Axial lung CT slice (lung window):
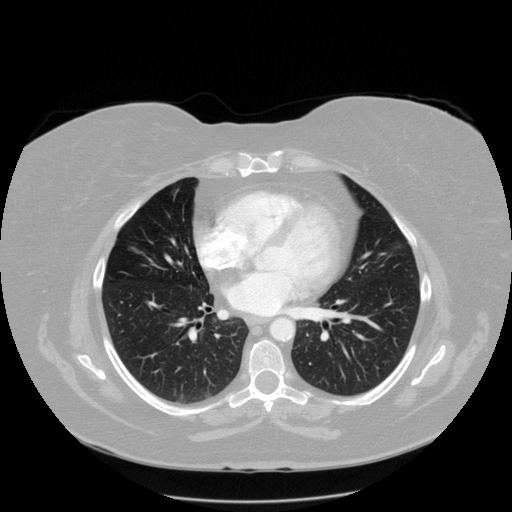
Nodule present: no